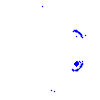
Particle: pion